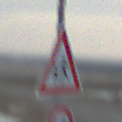
Verkehrszeichen: KinderRechts
Zusatzzeichen unten: Geschwindigkeit90
Umgebung: Outdoor, RoadRail
Tageszeit: SunriseSunset
Wetter: PartlyCloudy
Licht: Natural
Jahreszeit: NotSpecified
Kontrast: LowContrast